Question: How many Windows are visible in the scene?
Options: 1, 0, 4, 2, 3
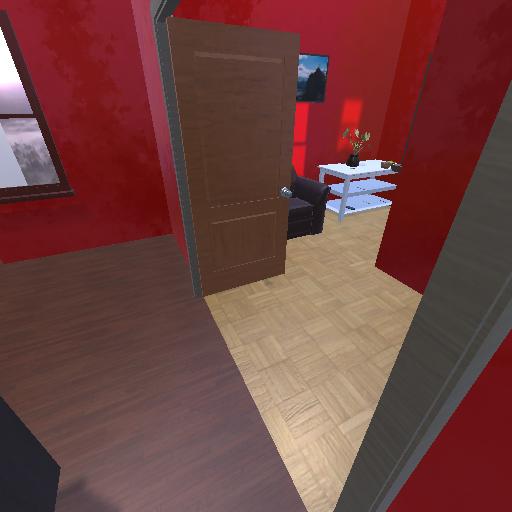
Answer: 1